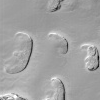
Atmospheric dust classification: not_dusty